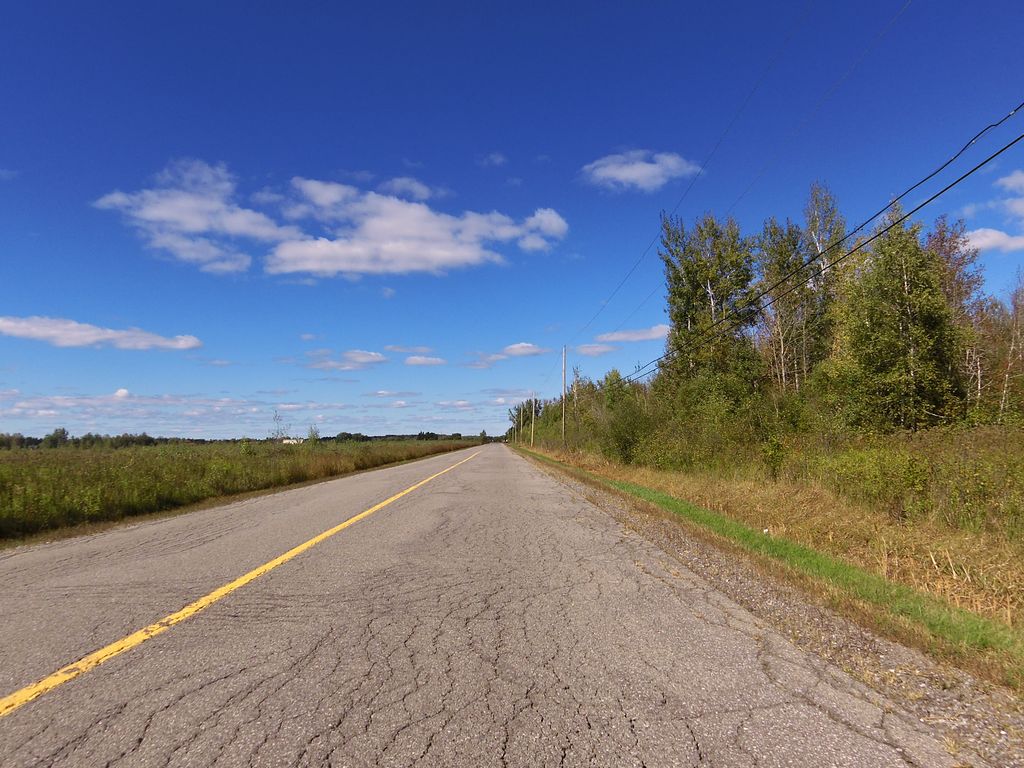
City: ottawa-gatineau